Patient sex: M
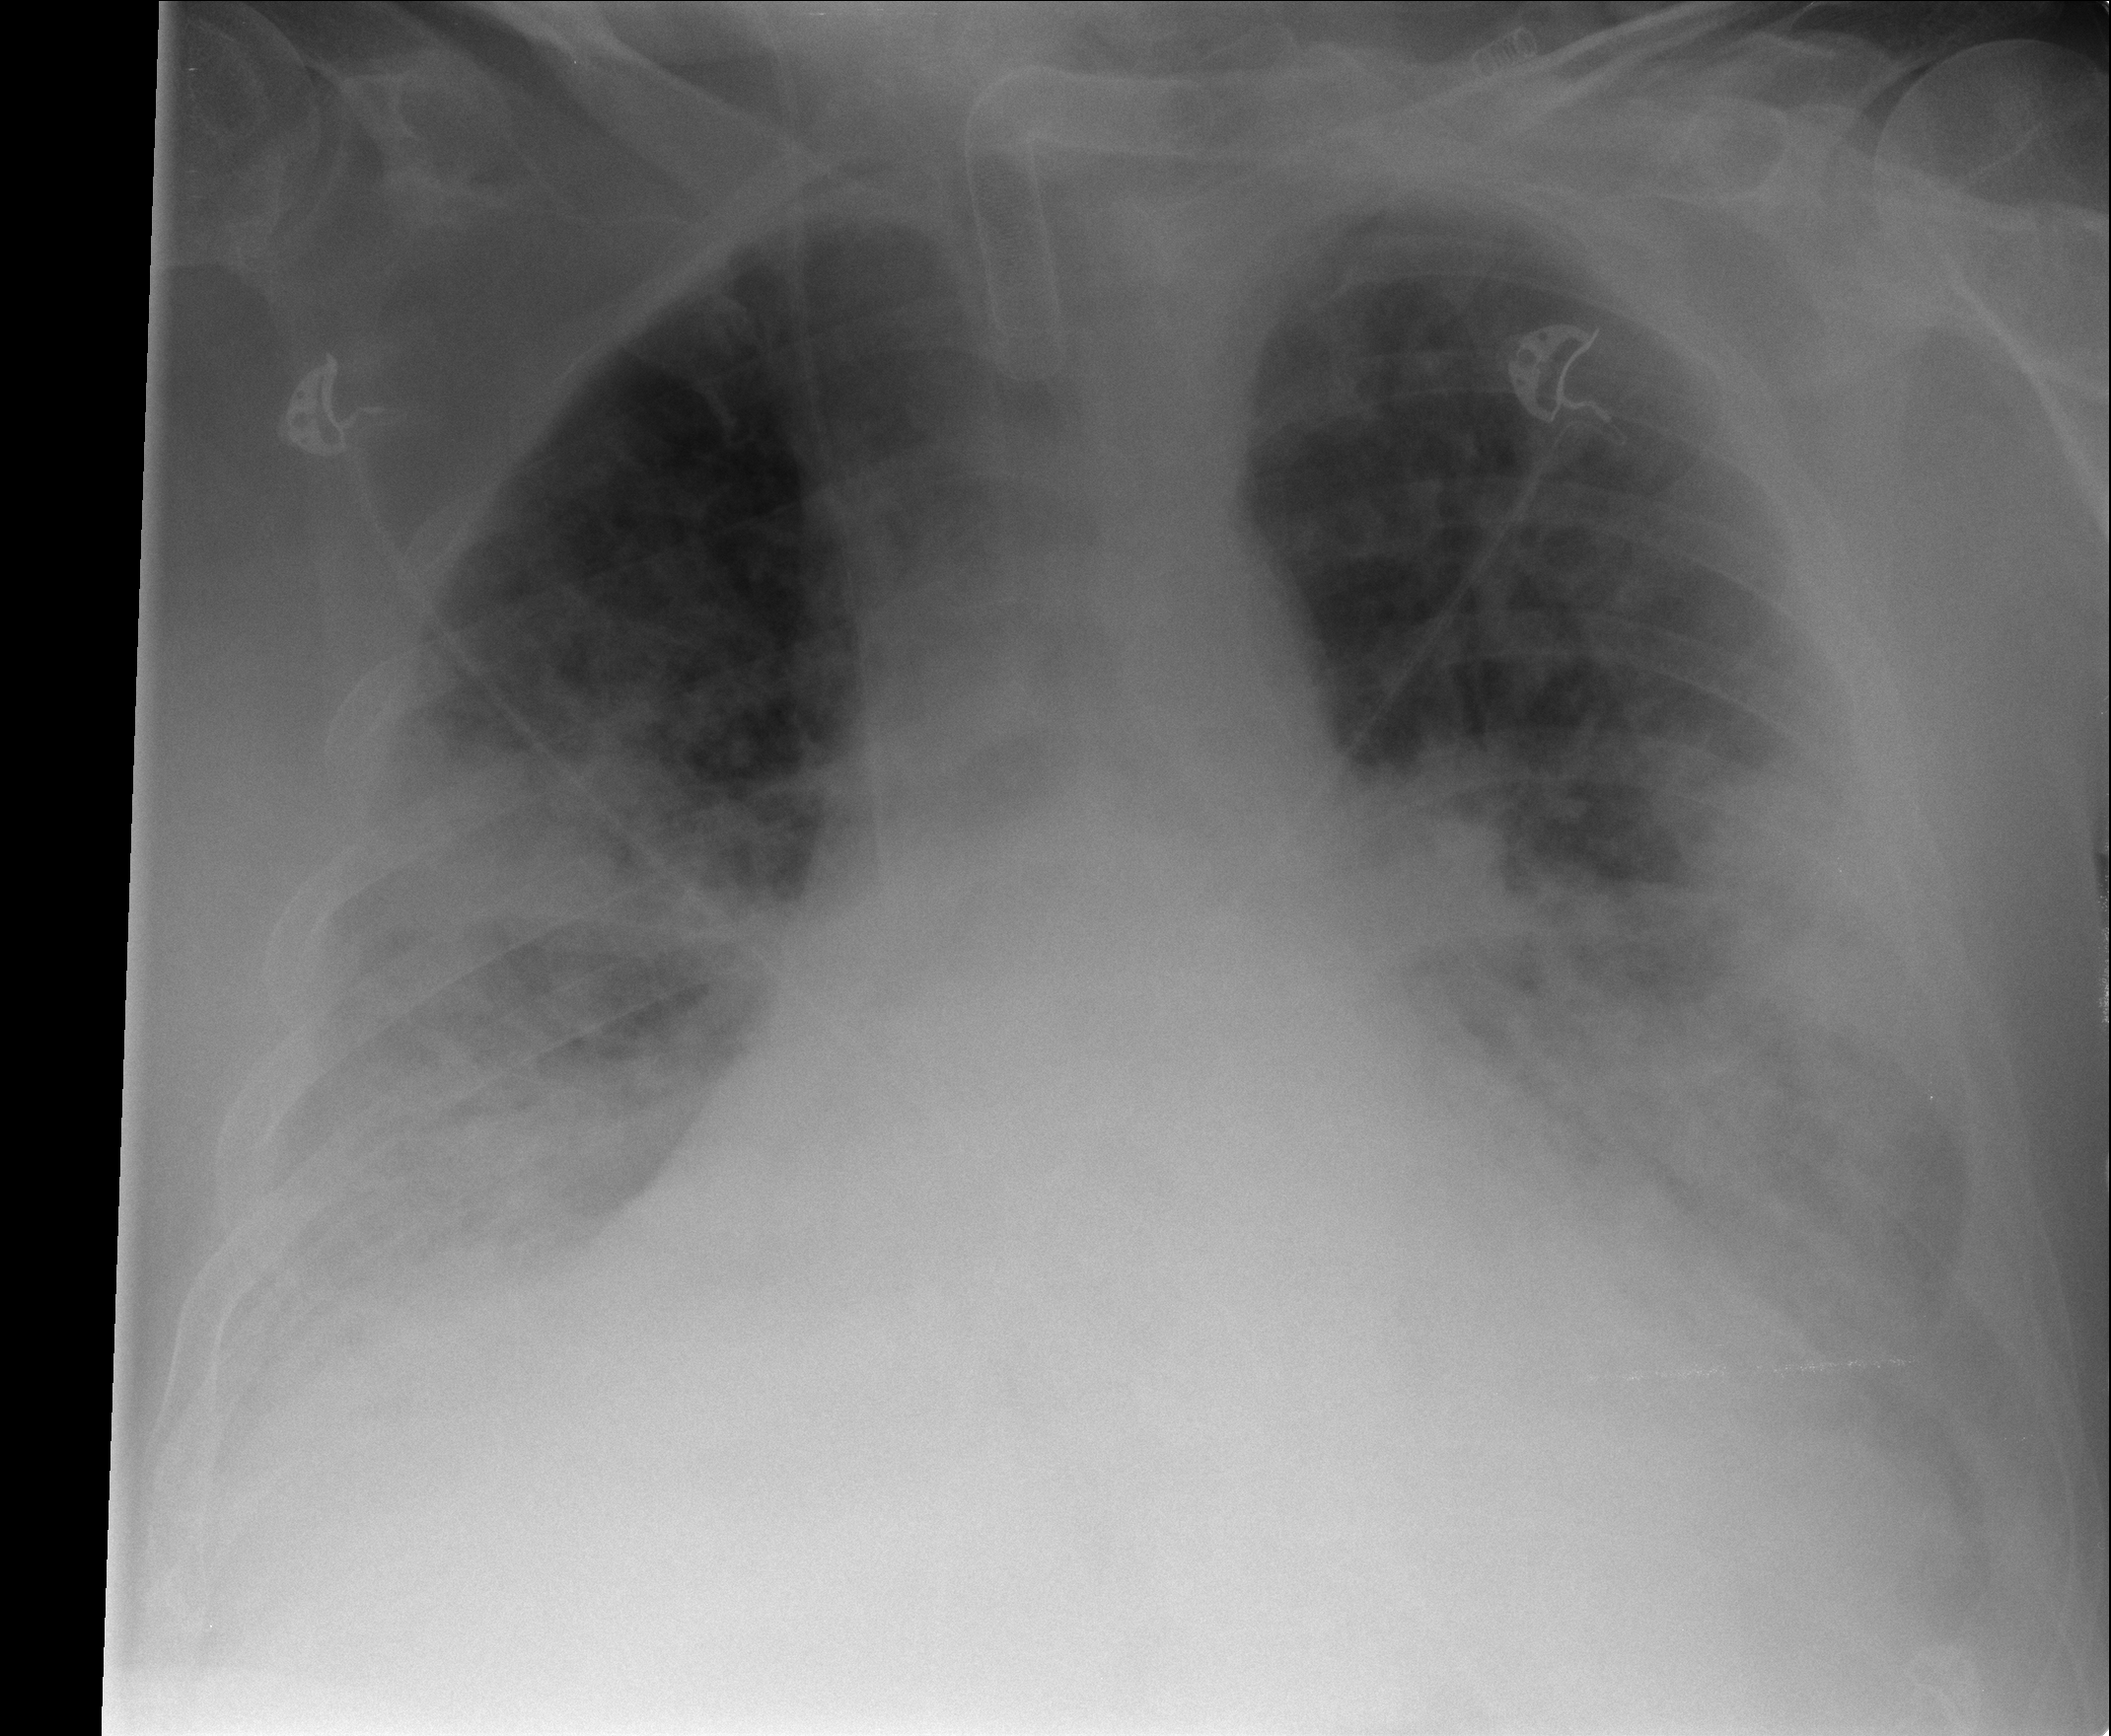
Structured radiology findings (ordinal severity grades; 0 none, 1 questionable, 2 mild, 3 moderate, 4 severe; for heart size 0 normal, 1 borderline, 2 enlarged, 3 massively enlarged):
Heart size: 2
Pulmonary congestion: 3
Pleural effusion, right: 2
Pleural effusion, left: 2
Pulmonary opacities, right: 3
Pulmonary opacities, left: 3
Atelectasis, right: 3
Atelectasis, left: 3